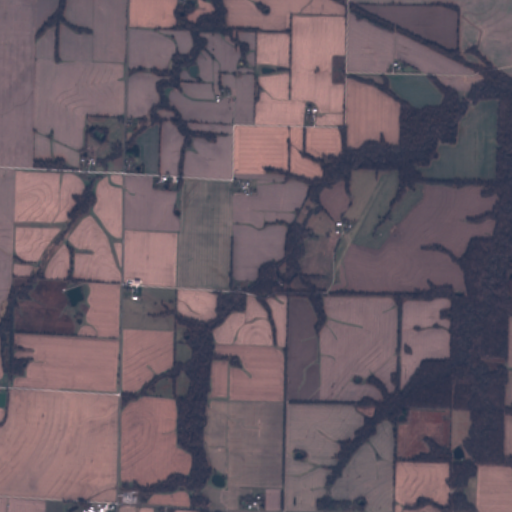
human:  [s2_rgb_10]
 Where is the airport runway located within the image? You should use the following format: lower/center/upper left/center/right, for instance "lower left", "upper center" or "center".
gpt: The airport runway is located in the center right of the image.
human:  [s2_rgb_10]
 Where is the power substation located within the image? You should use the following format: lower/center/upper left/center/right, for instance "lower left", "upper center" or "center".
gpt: The power substation is located in the lower left of the image.
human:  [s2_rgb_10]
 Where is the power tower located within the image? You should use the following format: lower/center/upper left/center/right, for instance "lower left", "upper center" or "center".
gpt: The power tower is located in the lower of the image.
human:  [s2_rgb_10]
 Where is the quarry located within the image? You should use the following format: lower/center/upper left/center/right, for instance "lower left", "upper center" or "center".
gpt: There is no quarry in the image.